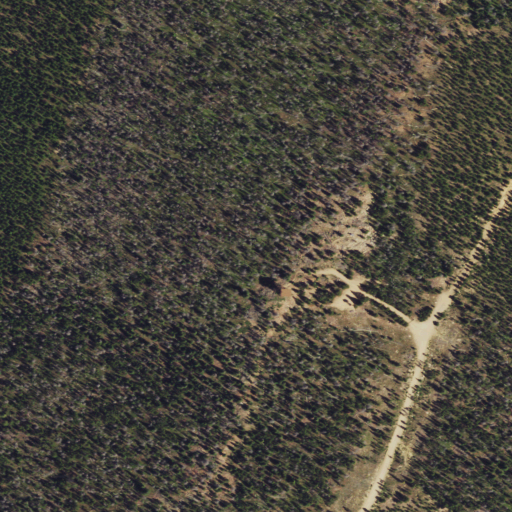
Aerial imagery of mountain in Wyoming named Spruce Mountain containing evergreen forest and grassland